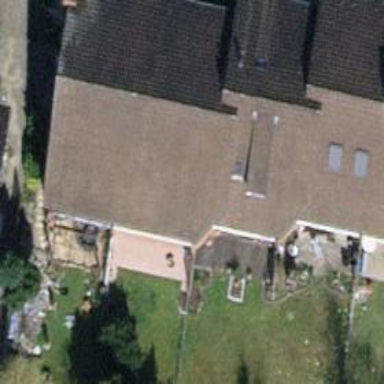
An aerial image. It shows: Building with tiled roof.